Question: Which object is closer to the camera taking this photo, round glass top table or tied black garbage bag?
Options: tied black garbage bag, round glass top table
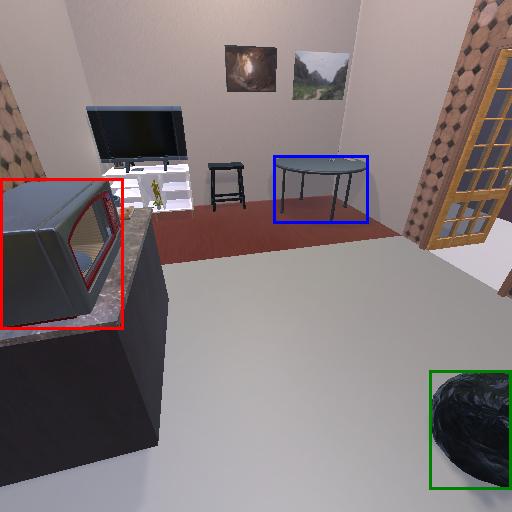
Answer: tied black garbage bag